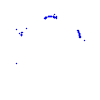
Particle: proton